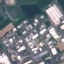
Land use / land cover: Industrial